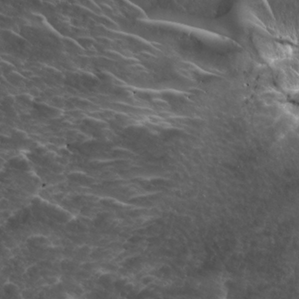
Label: non_frost